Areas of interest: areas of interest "Donghuayuan"
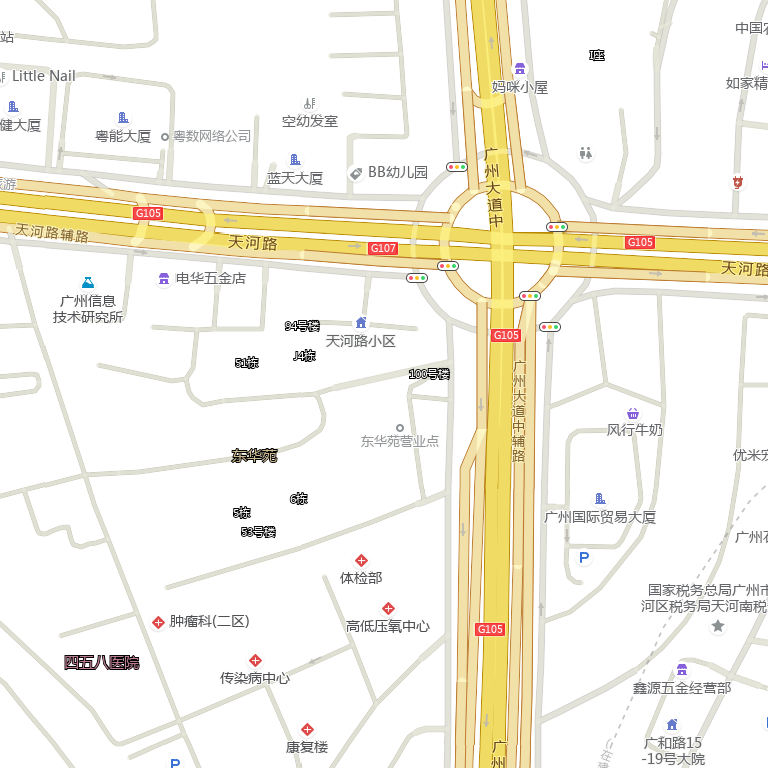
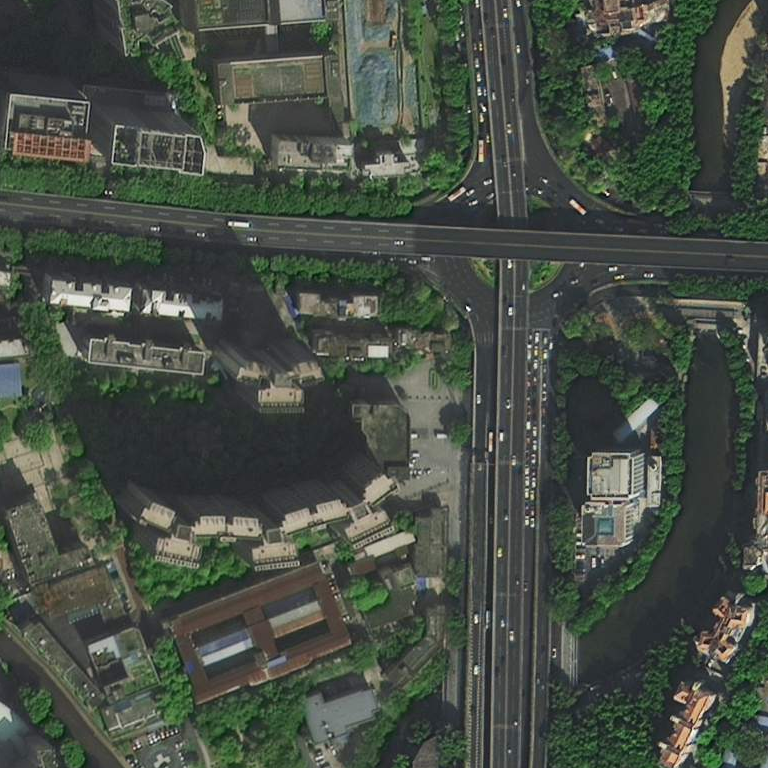